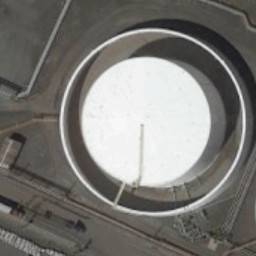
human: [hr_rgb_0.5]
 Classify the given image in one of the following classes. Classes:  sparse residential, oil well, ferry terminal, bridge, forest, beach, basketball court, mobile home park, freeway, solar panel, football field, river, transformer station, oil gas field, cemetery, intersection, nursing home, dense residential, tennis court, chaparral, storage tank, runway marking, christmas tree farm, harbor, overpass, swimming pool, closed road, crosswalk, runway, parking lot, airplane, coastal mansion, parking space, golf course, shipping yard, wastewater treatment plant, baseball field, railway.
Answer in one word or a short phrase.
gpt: storage tank